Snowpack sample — Snodgrass Mountain, Crested Butte, Colorado (2/4/25, 12:06 PM MST)
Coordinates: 38.923, -106.968
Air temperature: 35 °F
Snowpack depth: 80 cm
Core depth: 50 cm
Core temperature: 30.2 °F
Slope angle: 14°, slope face: 78°
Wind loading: low
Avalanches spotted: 0
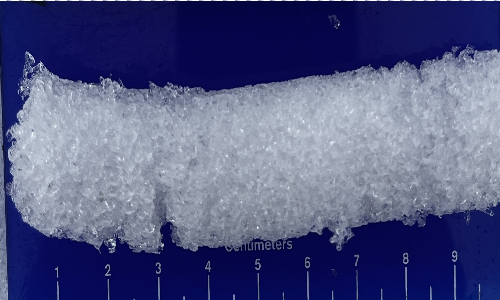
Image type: core
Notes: No avalanches nearby, unusually warm weather for the last month reported by residents, Collected 25 yards from treeline